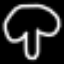
Label: mushroom